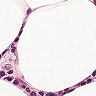
Metastatic tissue present: no